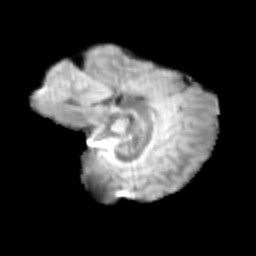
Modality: T2w
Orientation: sagittal
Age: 11
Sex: male
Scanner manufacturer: siemens
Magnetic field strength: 3 T
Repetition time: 3.8 s
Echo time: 0.07 s